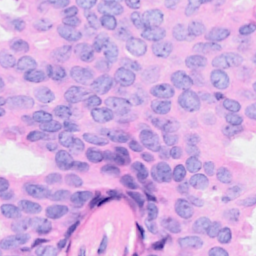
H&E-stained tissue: Breast